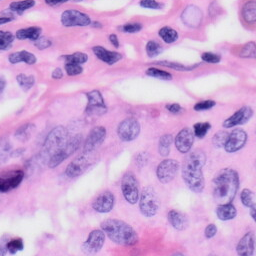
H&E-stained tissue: Skin